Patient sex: M
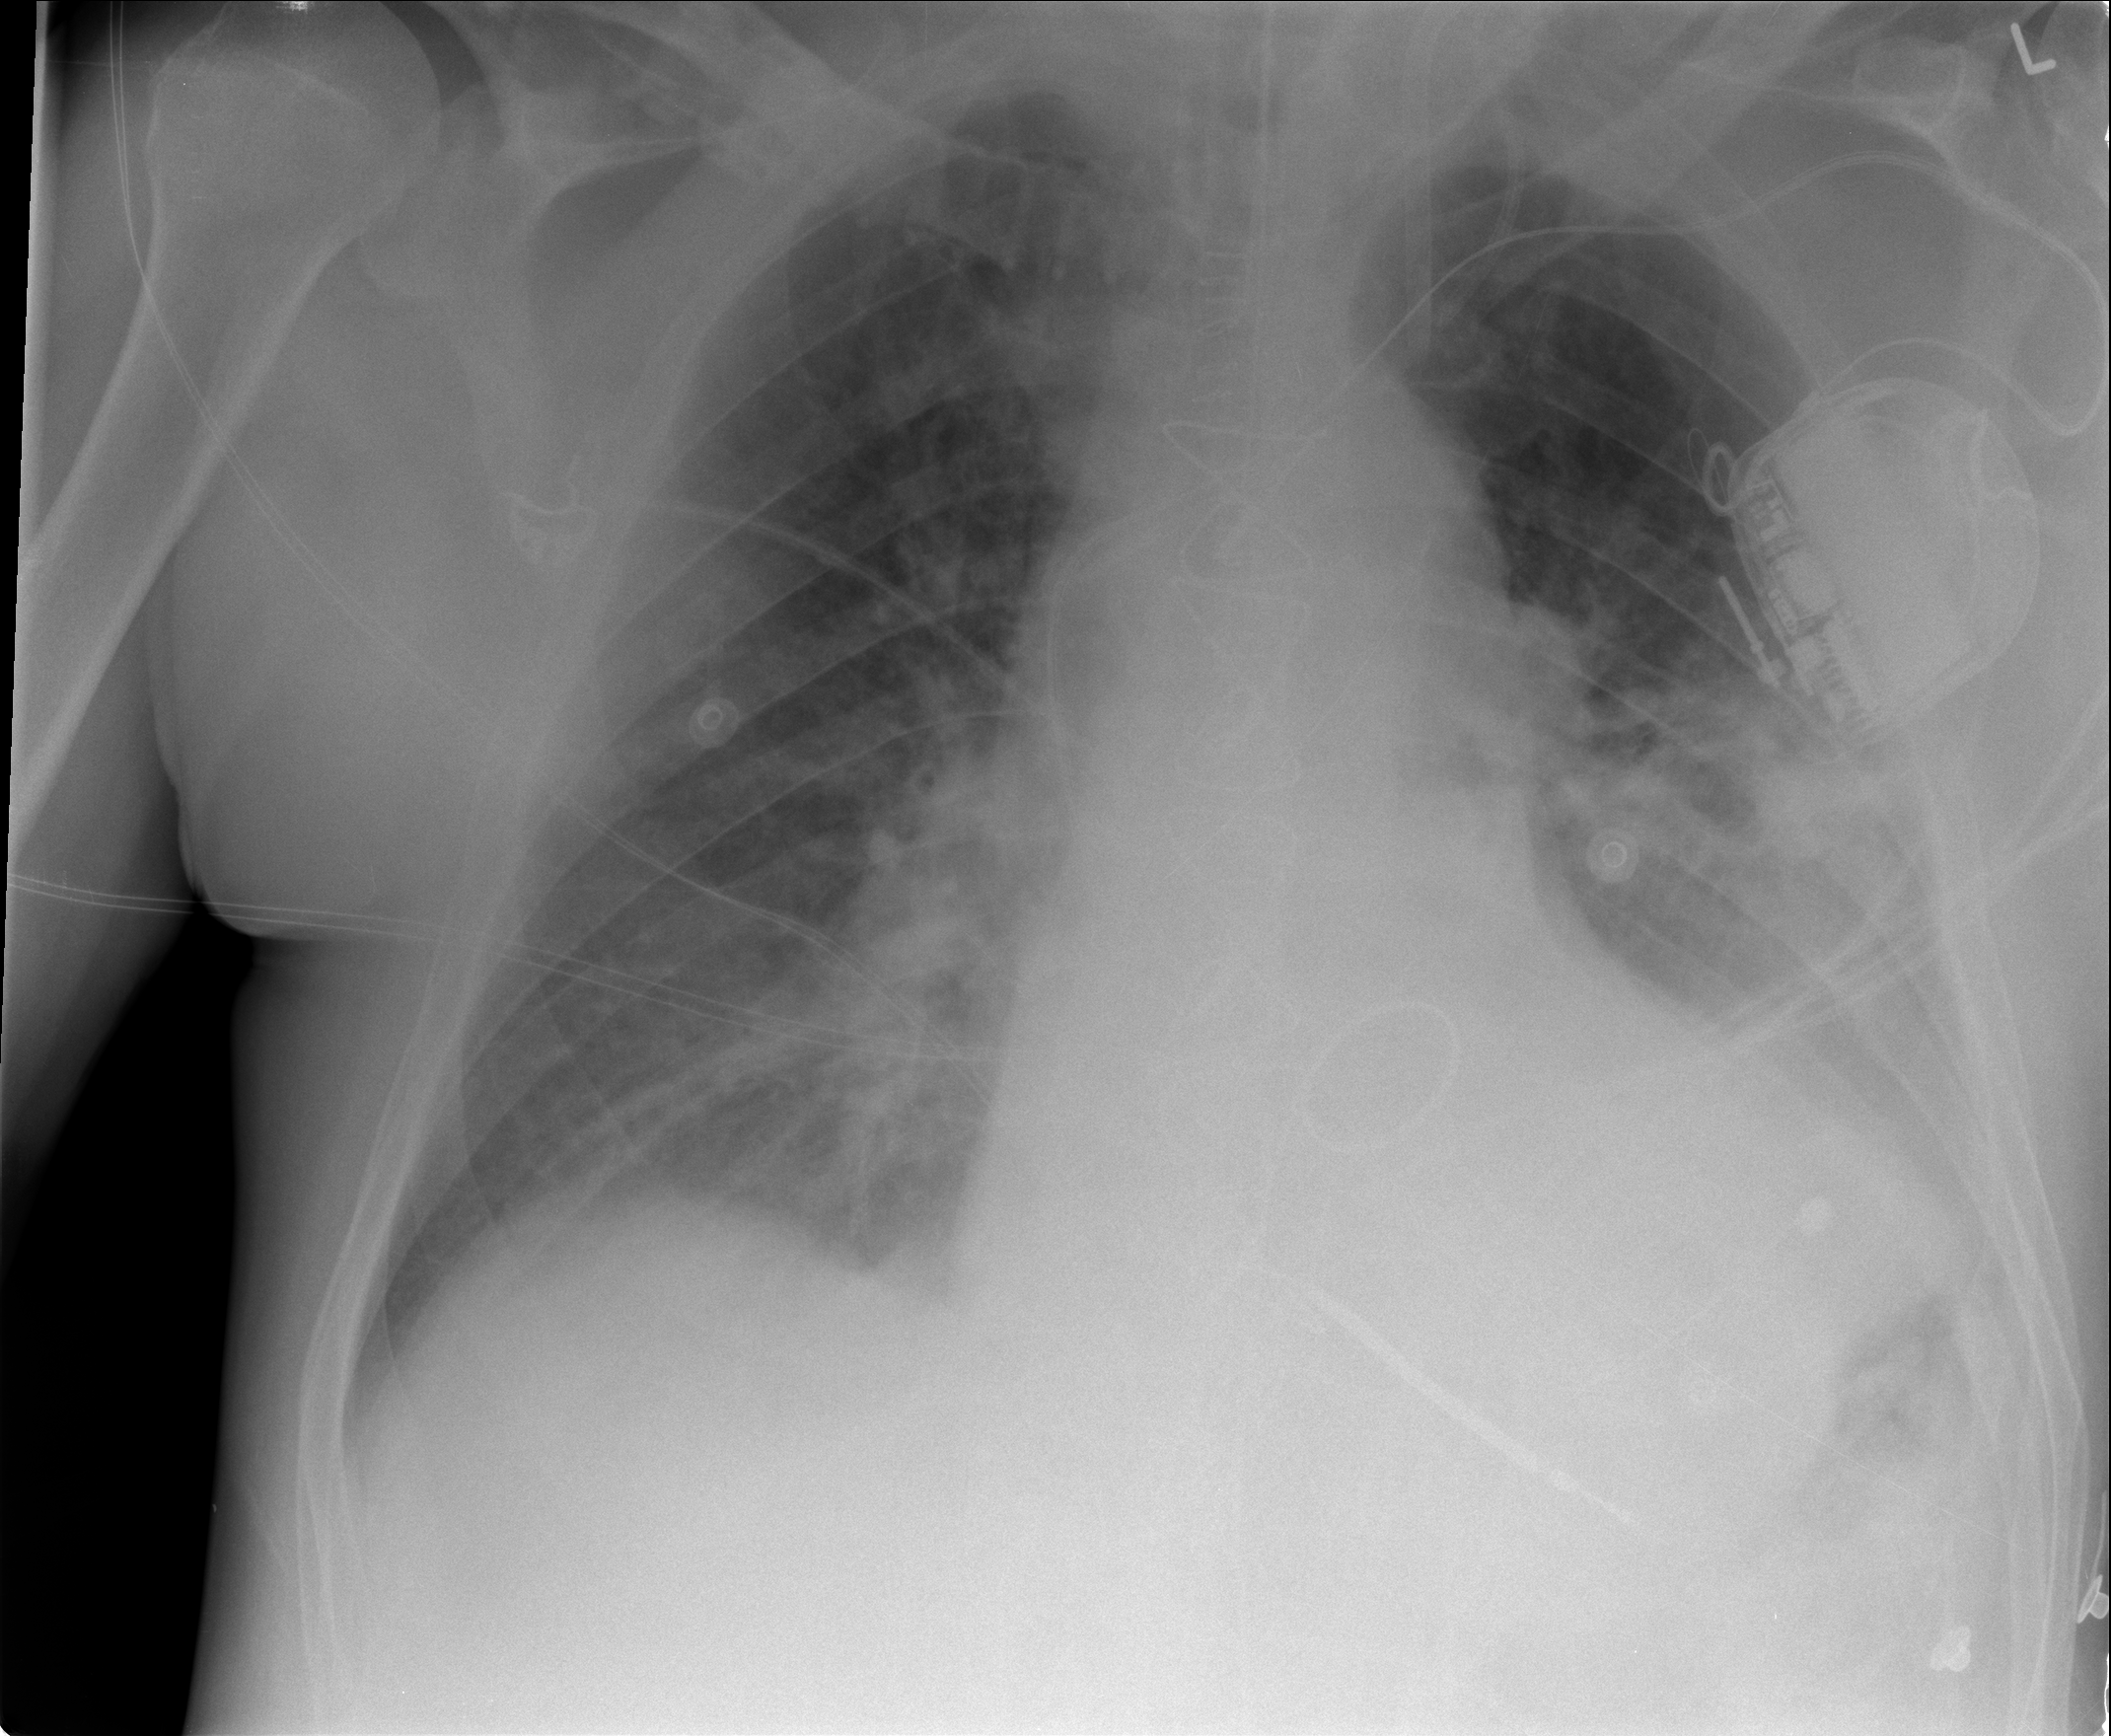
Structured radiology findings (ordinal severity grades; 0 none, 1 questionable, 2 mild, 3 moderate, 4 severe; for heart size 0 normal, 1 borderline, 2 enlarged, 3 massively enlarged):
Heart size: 1
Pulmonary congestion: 0
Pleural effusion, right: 1
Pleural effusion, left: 2
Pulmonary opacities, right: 0
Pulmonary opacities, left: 1
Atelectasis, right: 1
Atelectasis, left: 2